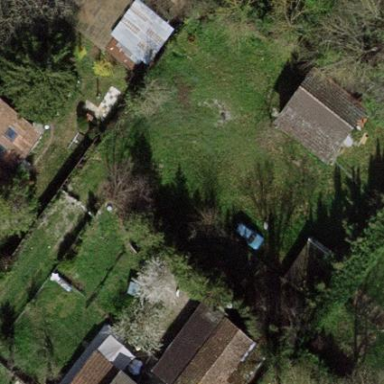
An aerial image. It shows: Garden enclosed by fence.